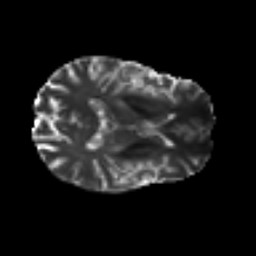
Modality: T2w
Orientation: axial
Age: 42
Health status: ill
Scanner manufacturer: philips
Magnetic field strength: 3 T
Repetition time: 9 s
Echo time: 0.127 s